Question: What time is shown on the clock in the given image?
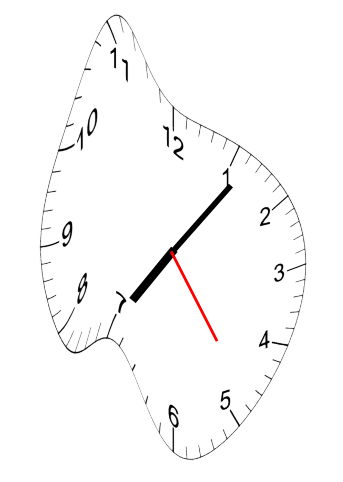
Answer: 07:06:24